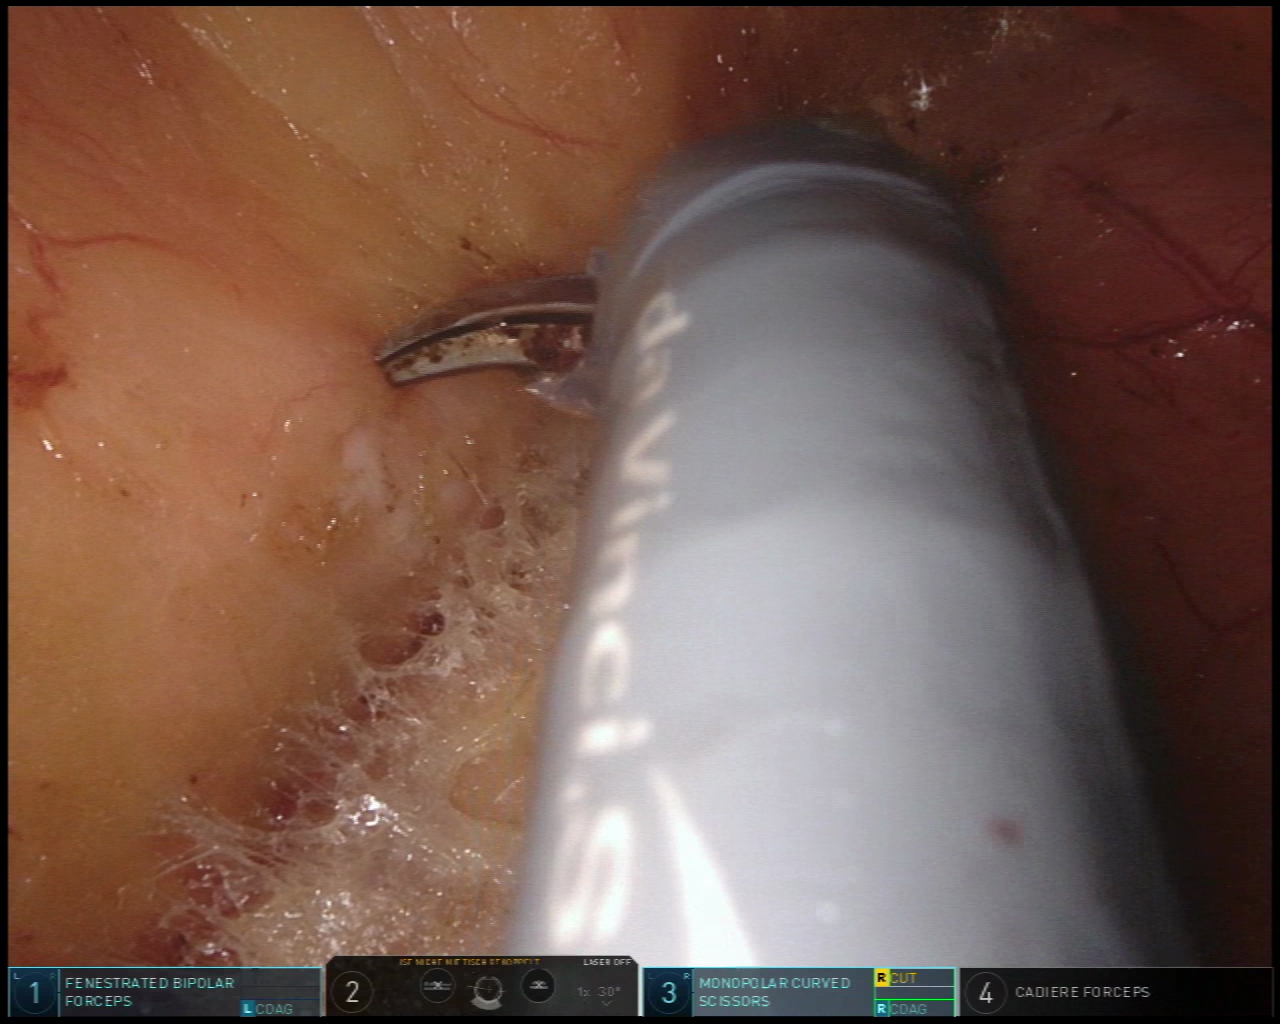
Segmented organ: pancreas
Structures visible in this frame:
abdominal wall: no
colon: no
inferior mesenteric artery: no
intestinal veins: no
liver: no
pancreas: yes
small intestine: no
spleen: no
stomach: no
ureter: no
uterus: no
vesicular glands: no